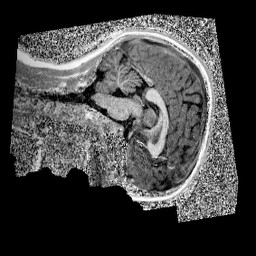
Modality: UNIT1
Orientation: sagittal
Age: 9
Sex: female
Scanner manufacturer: siemens
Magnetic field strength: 3 T
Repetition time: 4 s
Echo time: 0.00299 s